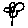
Label: flower